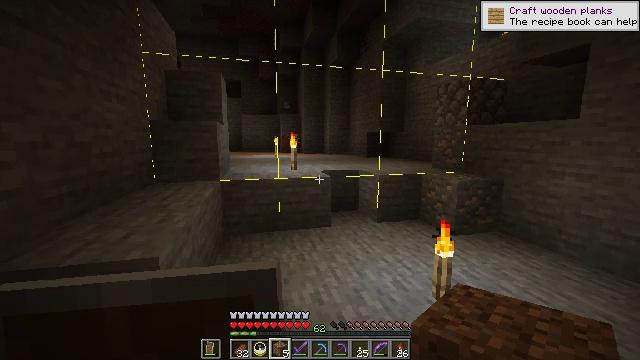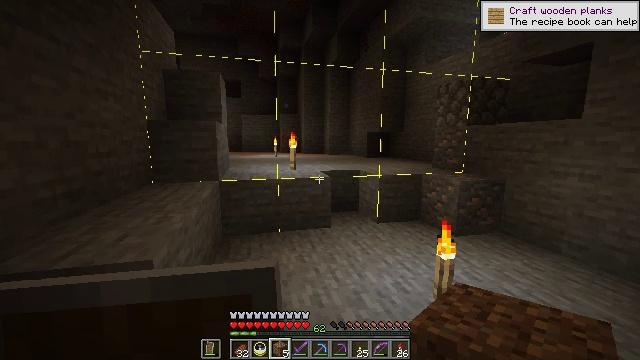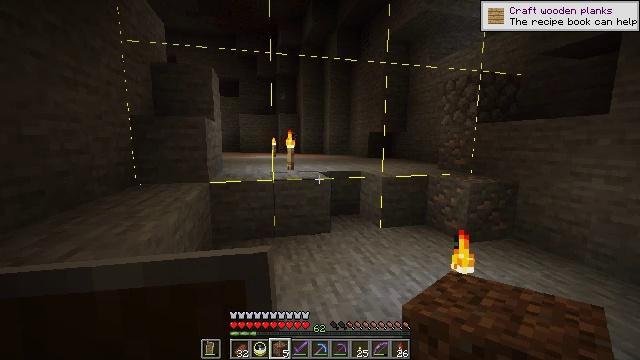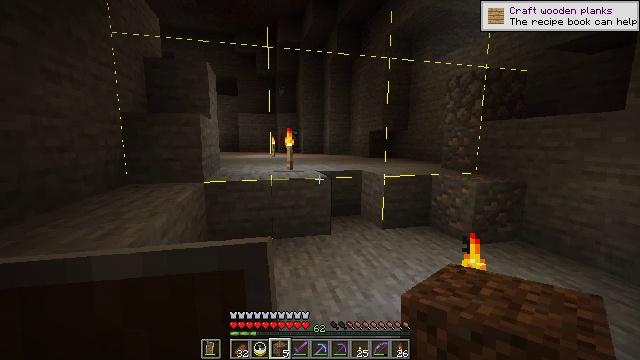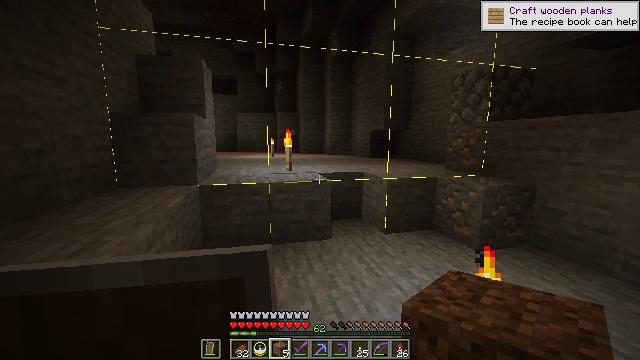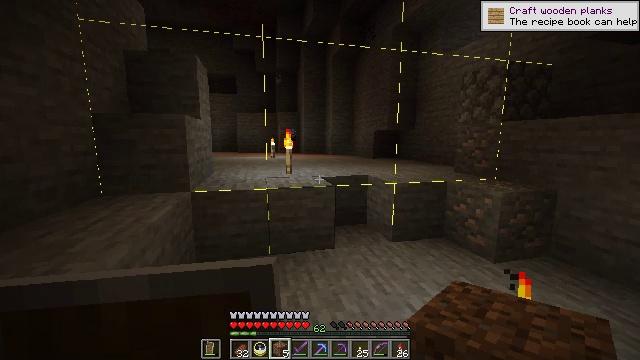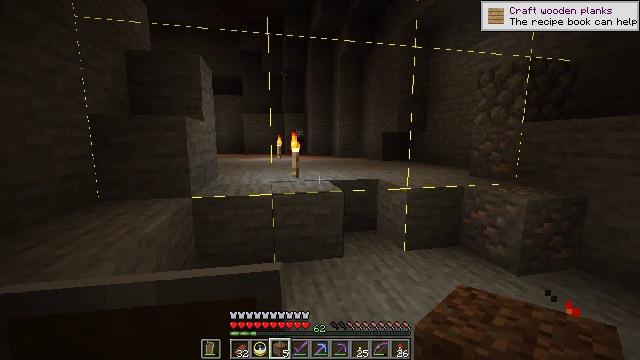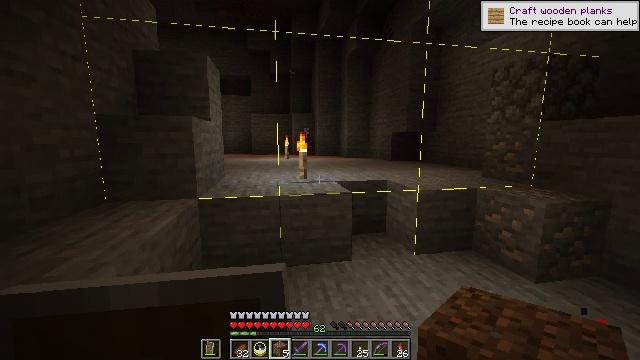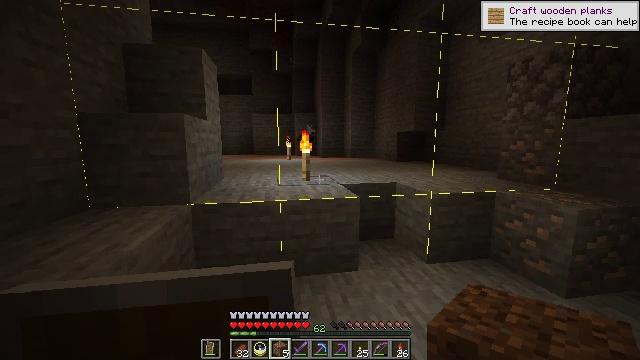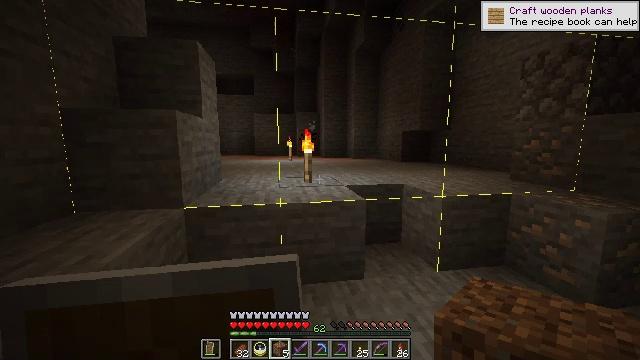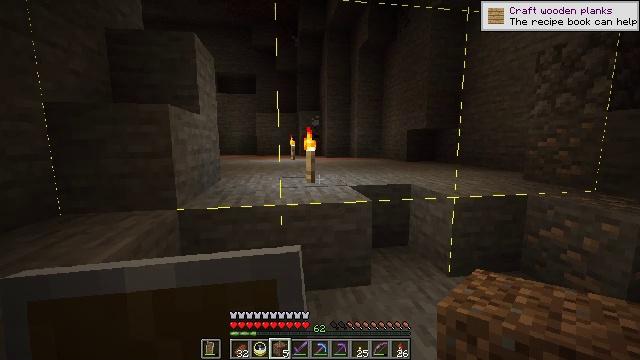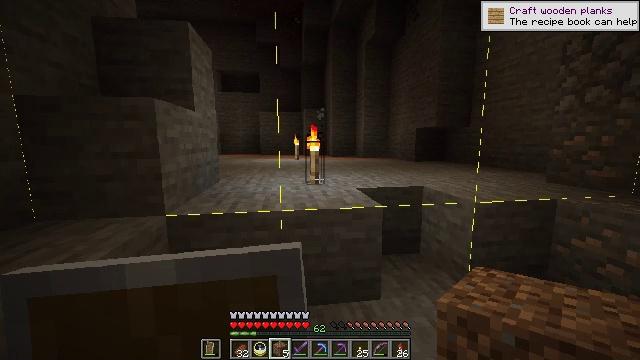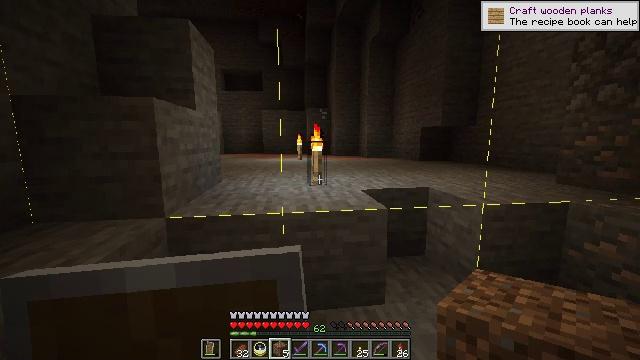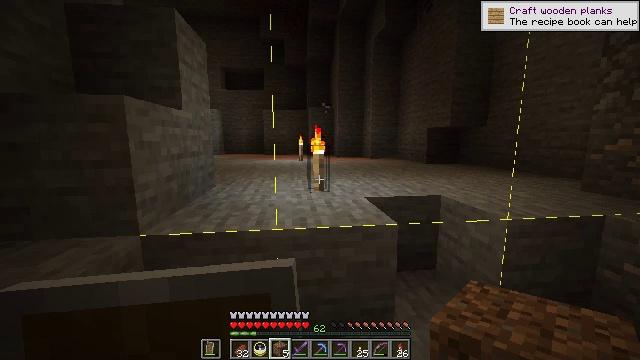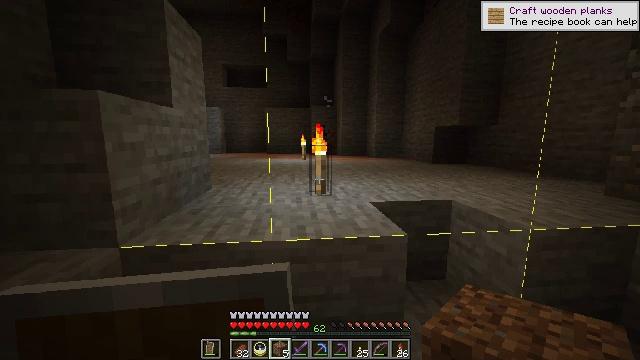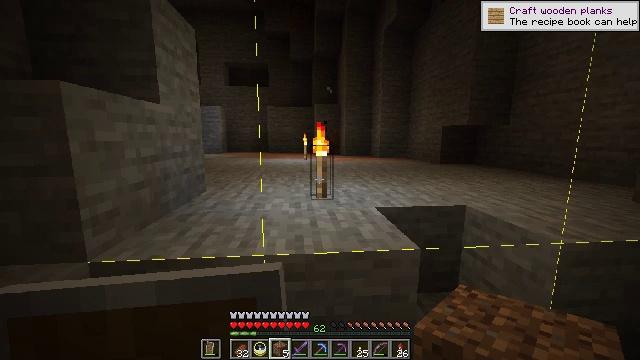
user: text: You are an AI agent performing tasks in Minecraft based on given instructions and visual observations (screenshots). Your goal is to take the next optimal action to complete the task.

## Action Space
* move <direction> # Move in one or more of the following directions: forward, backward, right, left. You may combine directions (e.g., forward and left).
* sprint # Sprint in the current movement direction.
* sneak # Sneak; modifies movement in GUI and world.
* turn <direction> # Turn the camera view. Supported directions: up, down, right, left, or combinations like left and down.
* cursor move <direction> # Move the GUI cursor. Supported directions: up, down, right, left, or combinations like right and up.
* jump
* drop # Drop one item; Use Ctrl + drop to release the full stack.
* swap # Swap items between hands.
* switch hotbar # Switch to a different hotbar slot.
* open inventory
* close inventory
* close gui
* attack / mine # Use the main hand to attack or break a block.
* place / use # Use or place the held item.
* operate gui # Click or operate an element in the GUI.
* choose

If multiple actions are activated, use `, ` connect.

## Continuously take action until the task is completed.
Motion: motion action
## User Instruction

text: Collect gold ore for smelting.
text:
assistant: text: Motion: move forward
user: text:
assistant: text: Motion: move forward
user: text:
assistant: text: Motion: move forward
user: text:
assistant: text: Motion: move forward
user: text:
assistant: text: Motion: move forward
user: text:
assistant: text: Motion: move forward, turn left
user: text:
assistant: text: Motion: move forward, turn left
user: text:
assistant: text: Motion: move forward
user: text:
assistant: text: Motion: move forward
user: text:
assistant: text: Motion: move forward
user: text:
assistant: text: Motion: move forward, turn left
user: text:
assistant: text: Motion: move forward
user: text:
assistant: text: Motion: move forward
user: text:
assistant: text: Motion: move forward
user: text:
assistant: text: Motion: move forward
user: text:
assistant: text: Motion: move forward, jump
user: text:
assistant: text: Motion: move forward, jump
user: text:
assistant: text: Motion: move forward, jump
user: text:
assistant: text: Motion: move forward, jump
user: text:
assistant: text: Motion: move forward
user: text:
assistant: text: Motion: move forward
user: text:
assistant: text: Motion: move forward
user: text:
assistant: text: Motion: move forward
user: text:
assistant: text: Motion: move forward
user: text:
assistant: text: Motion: move forward
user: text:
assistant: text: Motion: move forward
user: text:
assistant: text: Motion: move forward
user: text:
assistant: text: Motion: move forward
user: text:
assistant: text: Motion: move forward
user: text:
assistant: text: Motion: move forward